Field crop: maize
Growth stage: 2
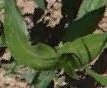
Species: maize